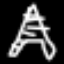
Label: The Eiffel Tower